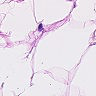
Metastatic tissue present: no